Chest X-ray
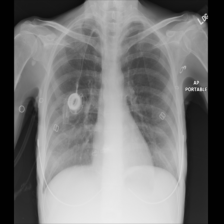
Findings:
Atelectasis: negative
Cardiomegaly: negative
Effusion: negative
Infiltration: negative
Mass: negative
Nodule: negative
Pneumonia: negative
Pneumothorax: negative
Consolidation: negative
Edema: negative
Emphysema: negative
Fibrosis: negative
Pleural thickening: negative
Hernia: negative